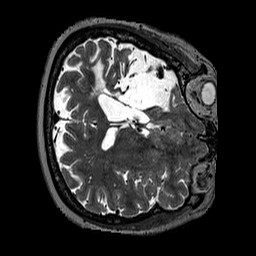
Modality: T2w
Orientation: axial
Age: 46
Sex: female
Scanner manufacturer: siemens
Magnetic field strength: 3 T
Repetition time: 3.2 s
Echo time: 0.567 s